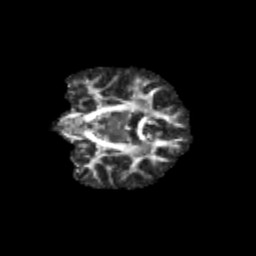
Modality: FA
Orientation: coronal
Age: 11
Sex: female
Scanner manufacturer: siemens
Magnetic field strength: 3 T
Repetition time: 3.8 s
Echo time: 0.07 s